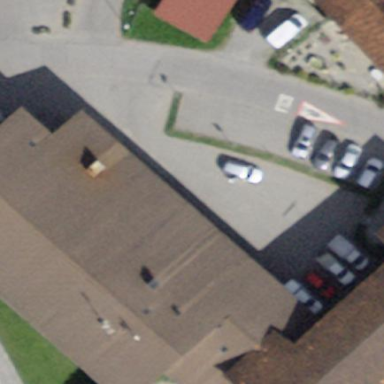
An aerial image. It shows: School.